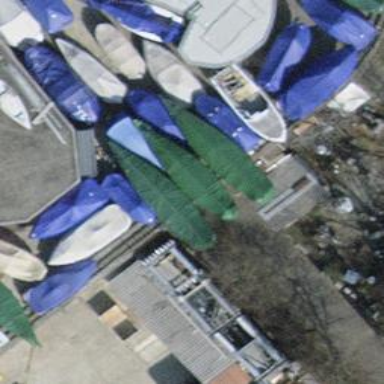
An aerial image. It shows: Toilets.